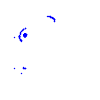
Particle: proton